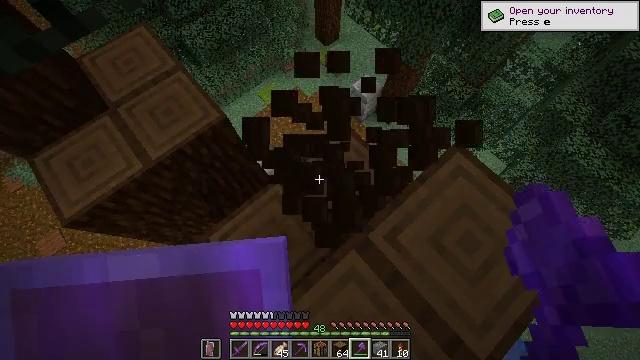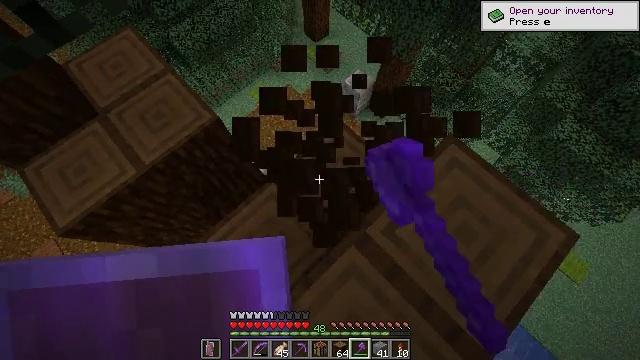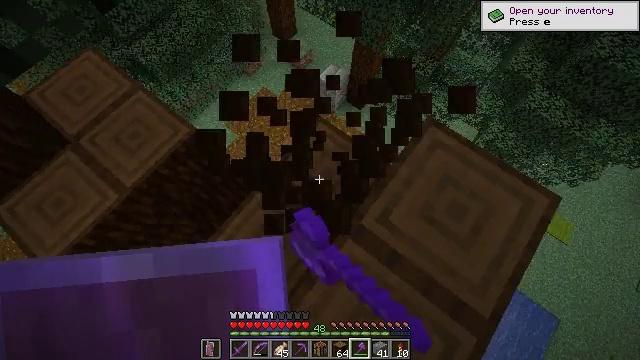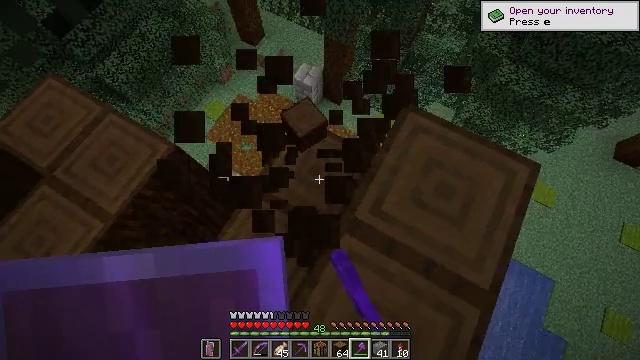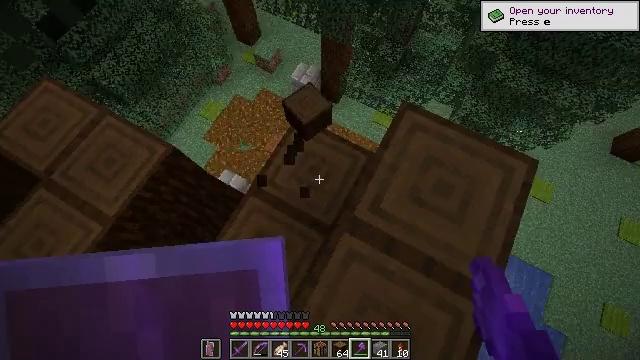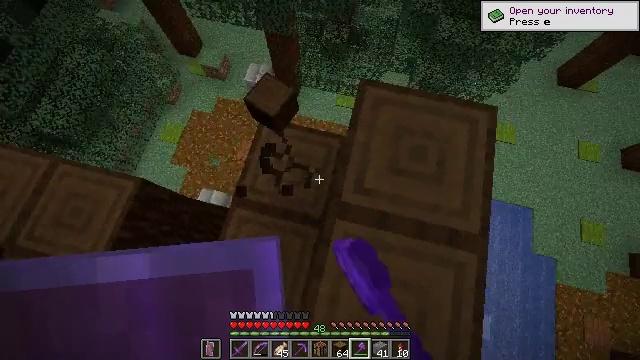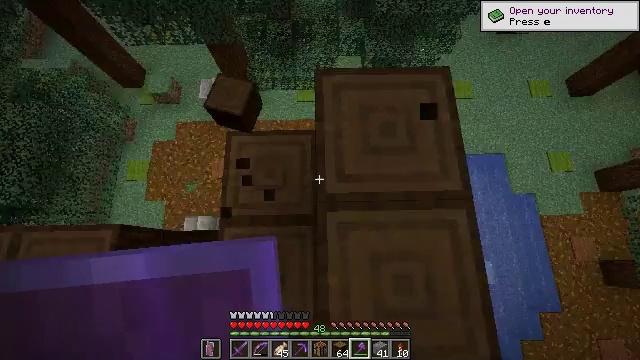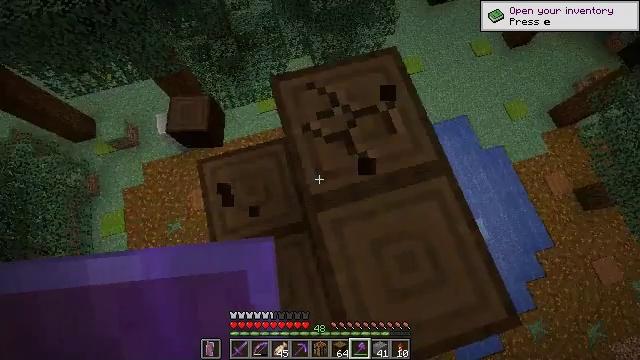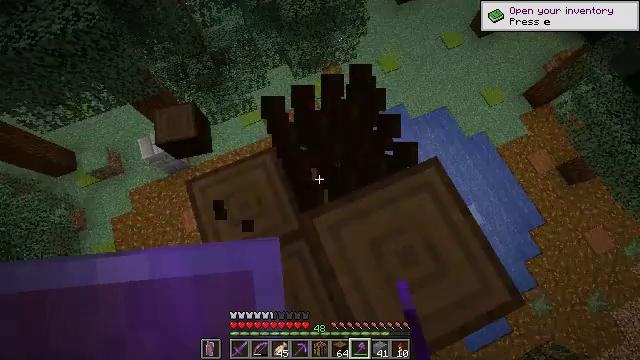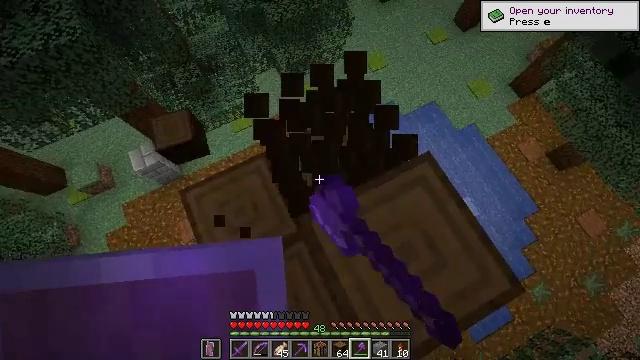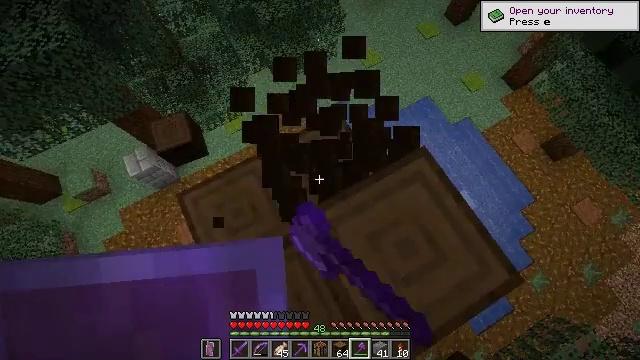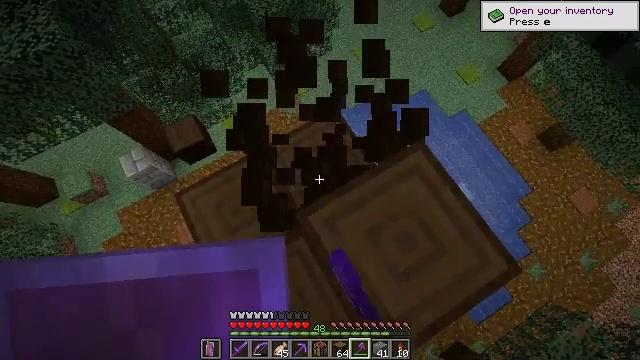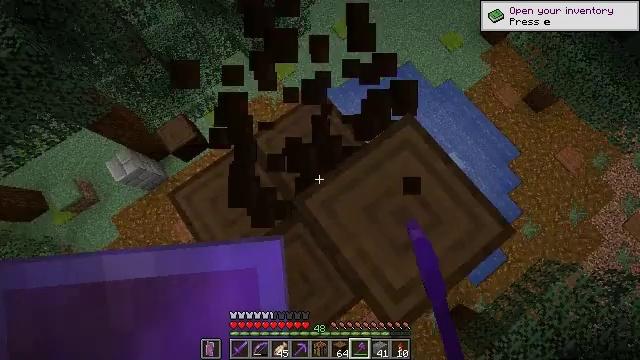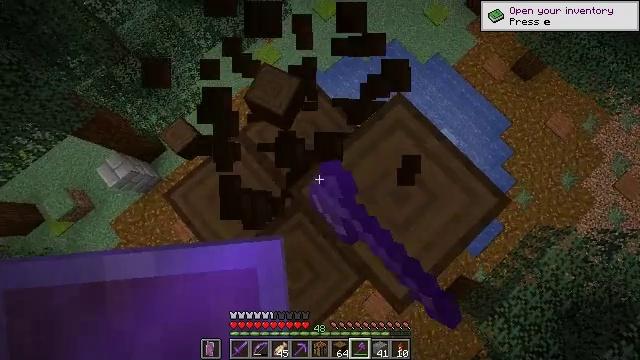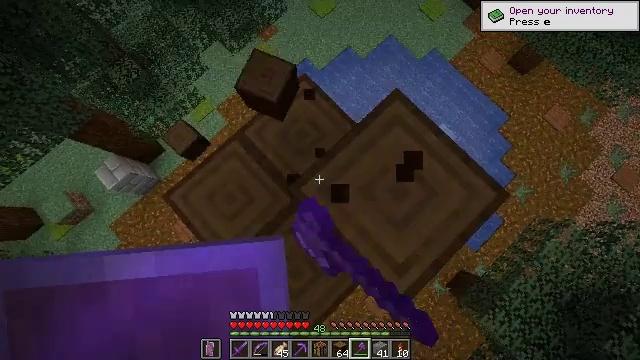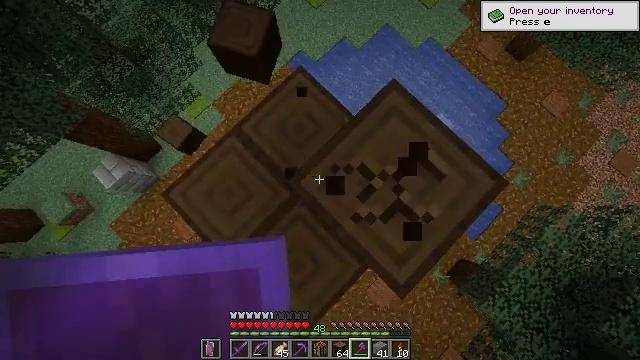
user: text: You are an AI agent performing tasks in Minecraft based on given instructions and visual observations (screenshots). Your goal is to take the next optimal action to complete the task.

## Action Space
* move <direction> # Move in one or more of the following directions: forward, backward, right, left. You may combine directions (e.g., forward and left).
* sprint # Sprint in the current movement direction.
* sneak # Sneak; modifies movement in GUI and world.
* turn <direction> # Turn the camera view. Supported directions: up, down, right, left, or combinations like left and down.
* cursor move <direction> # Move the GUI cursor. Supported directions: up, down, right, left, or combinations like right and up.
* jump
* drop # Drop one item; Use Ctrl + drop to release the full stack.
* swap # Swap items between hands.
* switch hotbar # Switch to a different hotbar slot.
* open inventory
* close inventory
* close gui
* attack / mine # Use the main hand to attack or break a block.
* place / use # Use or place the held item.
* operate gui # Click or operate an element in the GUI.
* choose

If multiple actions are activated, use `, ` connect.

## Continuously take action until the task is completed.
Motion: motion action
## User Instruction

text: Chop down the spruce log.
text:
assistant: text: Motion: turn right, attack / mine
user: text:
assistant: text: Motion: turn right, attack / mine
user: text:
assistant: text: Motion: turn right, attack / mine
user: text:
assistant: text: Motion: attack / mine
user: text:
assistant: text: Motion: turn right and down, attack / mine
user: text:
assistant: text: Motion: turn right, attack / mine
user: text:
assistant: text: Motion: turn right, attack / mine
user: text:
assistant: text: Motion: turn right and up, attack / mine
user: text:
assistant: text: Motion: turn right, attack / mine
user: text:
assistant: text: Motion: turn right, attack / mine
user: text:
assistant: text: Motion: turn right, attack / mine
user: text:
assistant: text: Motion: turn right and down, attack / mine
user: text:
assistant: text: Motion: turn right and down, attack / mine
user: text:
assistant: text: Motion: turn right, attack / mine
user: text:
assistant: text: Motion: turn right and down, attack / mine
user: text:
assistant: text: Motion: turn right and down, attack / mine
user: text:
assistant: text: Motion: turn right and down, attack / mine
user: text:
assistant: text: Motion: turn down, attack / mine
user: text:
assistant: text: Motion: attack / mine
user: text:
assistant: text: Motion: turn left, attack / mine
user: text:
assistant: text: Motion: turn left, attack / mine
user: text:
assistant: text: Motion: turn left and up, attack / mine
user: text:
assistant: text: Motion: turn left and up, attack / mine
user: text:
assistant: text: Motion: turn left and up, attack / mine
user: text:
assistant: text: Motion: turn left and up
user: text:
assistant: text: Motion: no_op
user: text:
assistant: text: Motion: no_op
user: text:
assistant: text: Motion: turn left
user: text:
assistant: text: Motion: turn left and up
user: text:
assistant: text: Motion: turn left and up